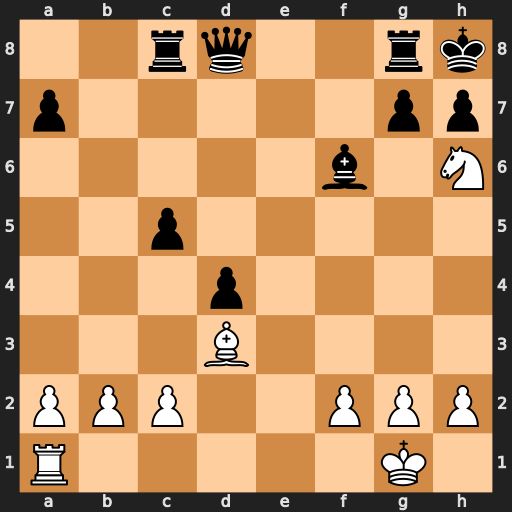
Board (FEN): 2rq2rk/p5pp/5b1N/2p5/3p4/3B4/PPP2PPP/R5K1
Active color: w
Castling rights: -
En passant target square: -
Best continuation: Nf7#